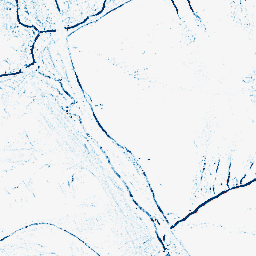
Category: morphological
Decomposition family: morphological_square
Decomposition parameters: operation: closing
size: 3
Upsampling method: regularized
Upsampling parameters: scale: 2
lambda_reg: 0.01
Upsampling scale: 2